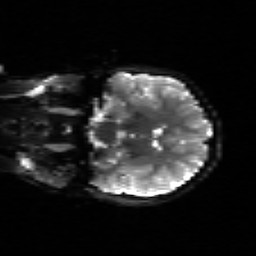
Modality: sbref
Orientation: coronal
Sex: male
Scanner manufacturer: siemens
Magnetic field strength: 3 T
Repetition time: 5 s
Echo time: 0.071 s